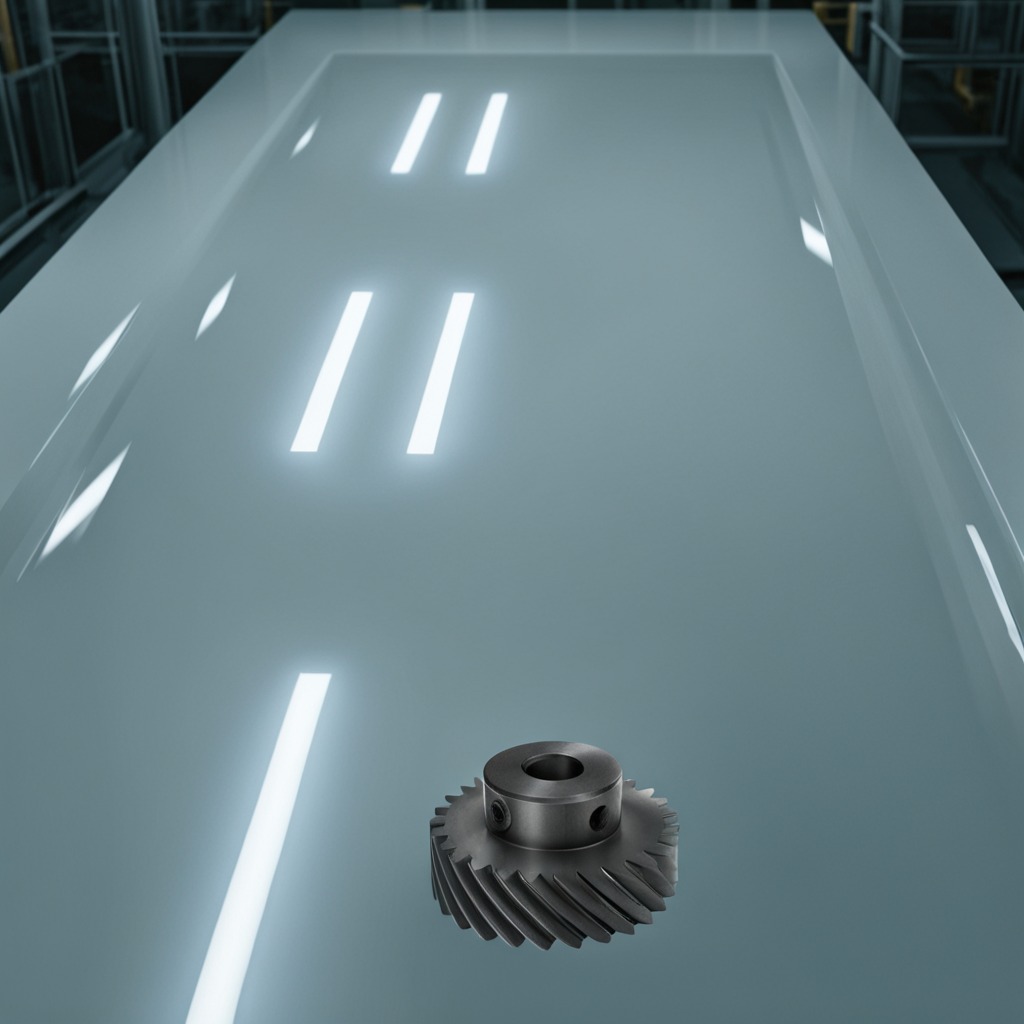
A steel gear with teeth lies on a high-gloss table in a ship maintenance bay industrial lighting.